Question: When using the Facebook Feed Dialog to give users a way to share a URL, you must supply the app ID of your Facebook app. This app is then referenced when users share your URL, e.g.:

- <URL>
When sharing a URL to Twitter via their web intents, you can supply a Twitter account to be mentioned in the tweet, using the 'via' parameter.
- <URL>
Is there an equivalent mechanism when sharing on Google+, either via their Share button or Share link? I can't see one listed in their documentation:
- <URL>
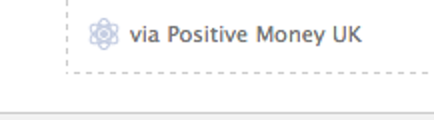
Answer: There is a similar system in place, although it is done through the more advanced <URL> share button. This will create something that resembles a share with your application name on it, the link that is being shared, as well as a "call to action" button that can take a specific action separate from linking to the page. This is more advanced than the +1 or Share buttons, since it does require at least a little bit of developer knowledge and registration of the website/app with Google's developer console.